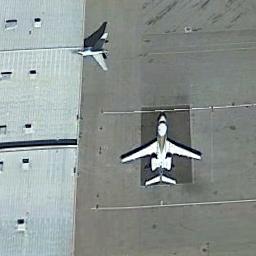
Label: airplane